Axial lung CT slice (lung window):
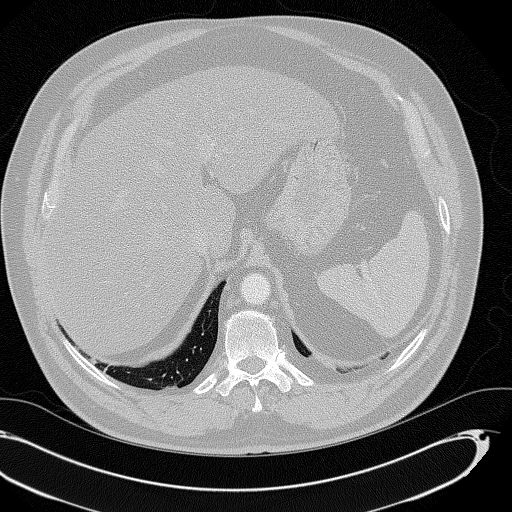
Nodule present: no